Interaction volume radius: 10 \u00c5
Interaction volume height: 20 \u00c5
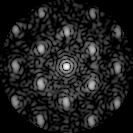
Disorder parameter: 0.423